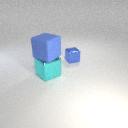
large cyan metal cube in front of small blue metal cube